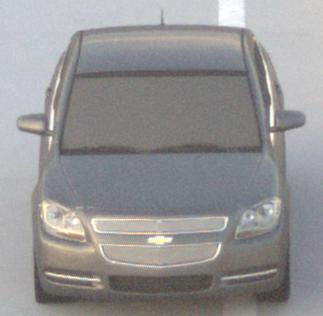
Make: Chevrolet
Model: Malibu 2.4
Detailed model: Malibu
Model produced from: 2012/07
Model produced until: 2014/08
Doors: 4
Color: gray
Road condition: dry road
Daytime: sunrise or sunset
Contrast: low contrast